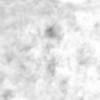
Label: no_change